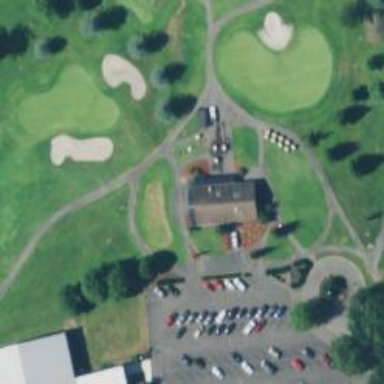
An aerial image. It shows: Path for both roads and golfers.